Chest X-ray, PA view. Patient: 54 years old, sex F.
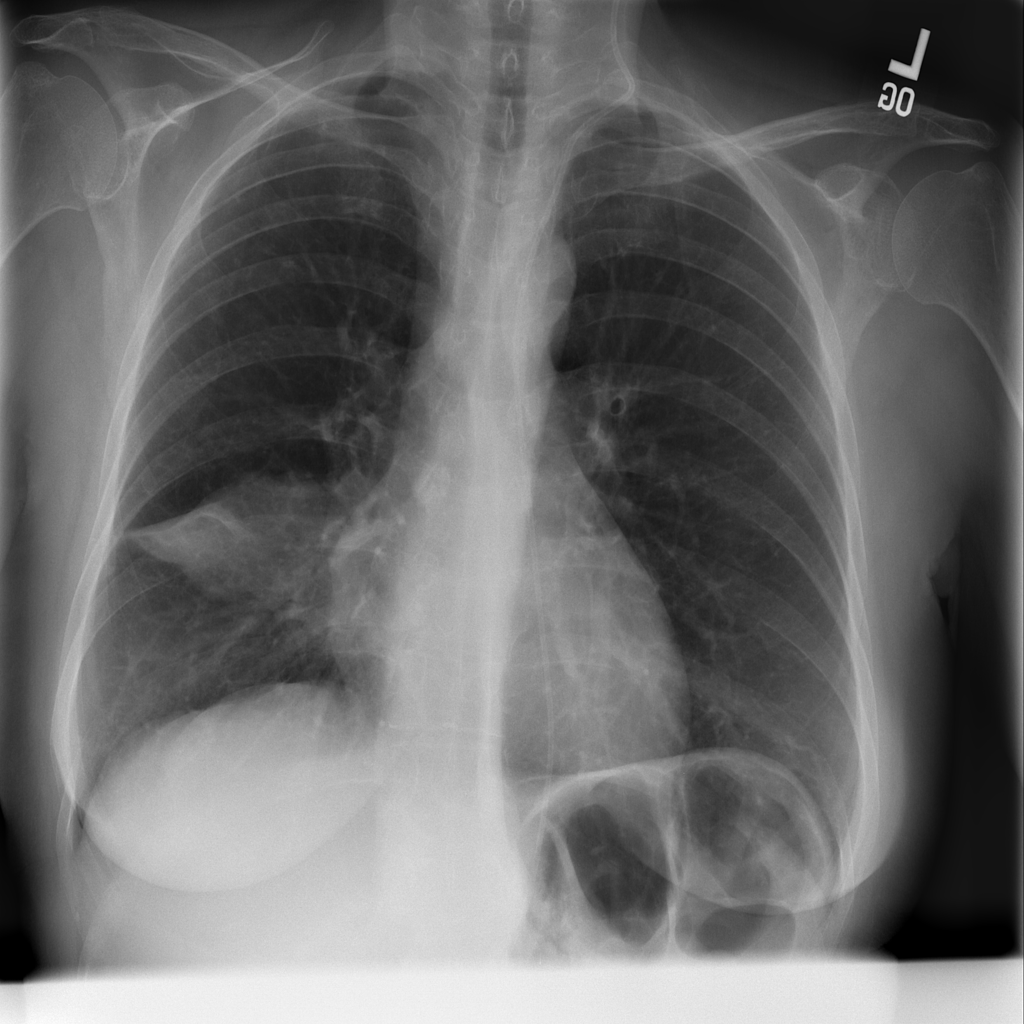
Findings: Consolidation, Mass